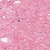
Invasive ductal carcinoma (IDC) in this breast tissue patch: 0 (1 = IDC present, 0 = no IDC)